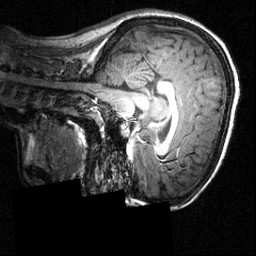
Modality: T1w
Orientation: sagittal
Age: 12
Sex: female
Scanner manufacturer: siemens
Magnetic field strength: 3.951 T
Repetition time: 1.5 s
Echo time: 0.00335 s